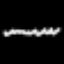
Label: squiggle